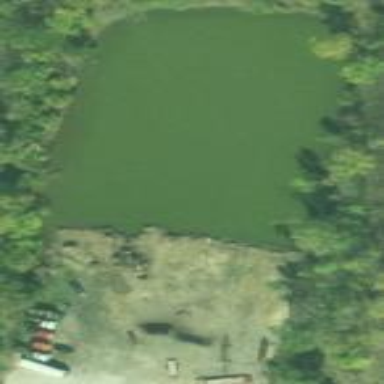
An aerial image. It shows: Reservoir.